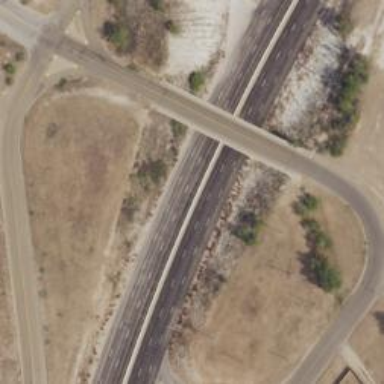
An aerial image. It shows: Asphalt road classified as primary highway.